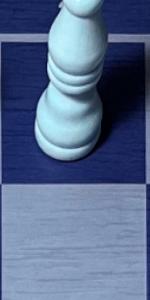
Label: Empty